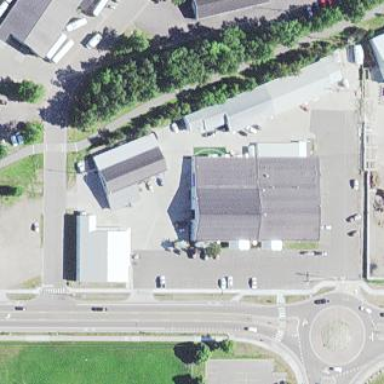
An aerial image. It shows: Industrial building.